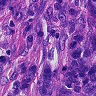
Metastatic tissue present: yes